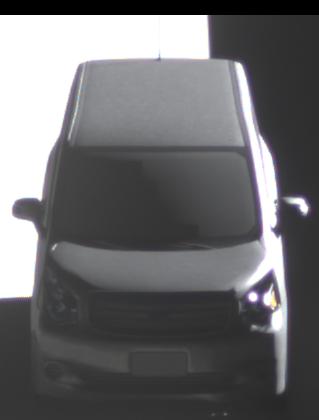
Make: Toyota
Model: Noah
Detailed model: Voxy R70G
Model produced from: 2007
Model produced until: 2013
Doors: 5
Color: gray
Road condition: dry road
Daytime: morning or afternoon
Contrast: high contrast